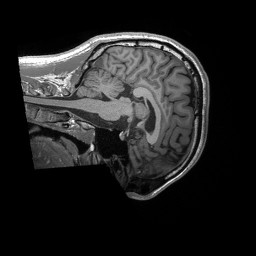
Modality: T1w
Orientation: sagittal
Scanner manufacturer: siemens
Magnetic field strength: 3 T
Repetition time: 2.4 s
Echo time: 0.00224 s